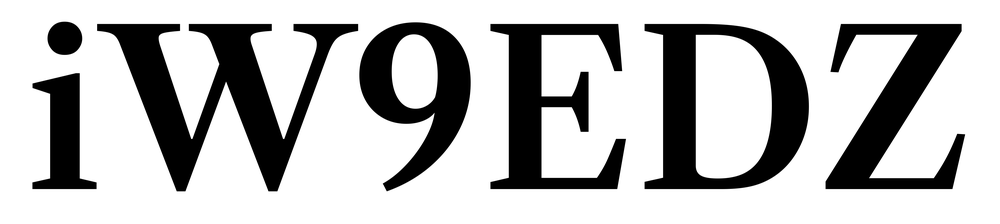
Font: LibreCaslonText_SemiBold